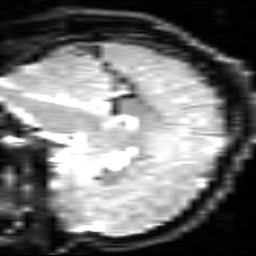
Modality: inplaneT2
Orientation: sagittal
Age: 31
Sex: female